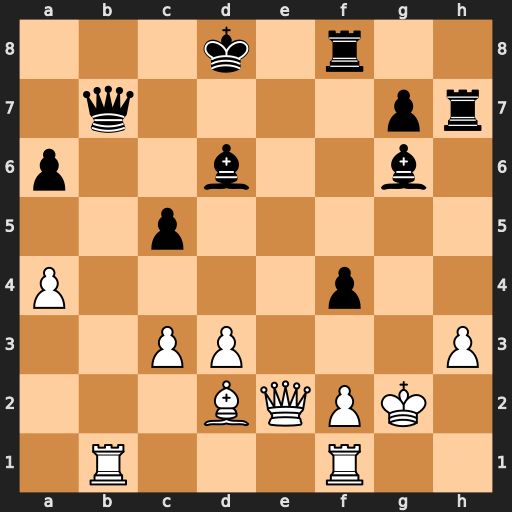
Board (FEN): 3k1r2/1q4pr/p2b2b1/2p5/P4p2/2PP3P/3BQPK1/1R3R2
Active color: w
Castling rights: -
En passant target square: -
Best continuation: Rxb7 f3+ Qxf3 Rxf3 Kxf3